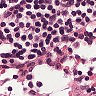
Metastatic tissue present: no